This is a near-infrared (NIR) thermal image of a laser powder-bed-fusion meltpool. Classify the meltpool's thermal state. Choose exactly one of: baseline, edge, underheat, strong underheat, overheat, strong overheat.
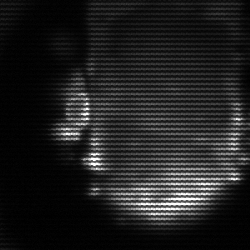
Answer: baseline